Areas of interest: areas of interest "Driving School"
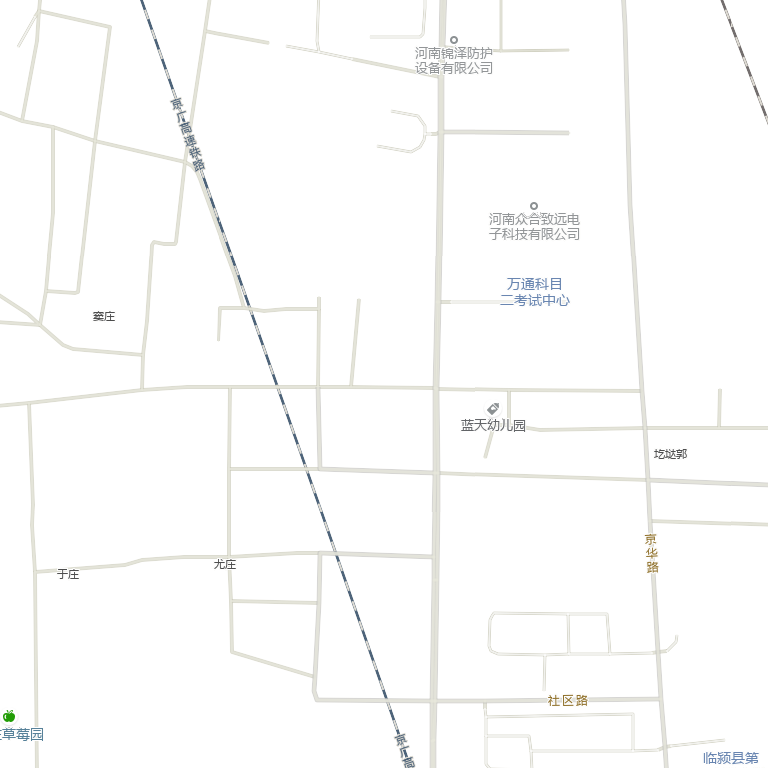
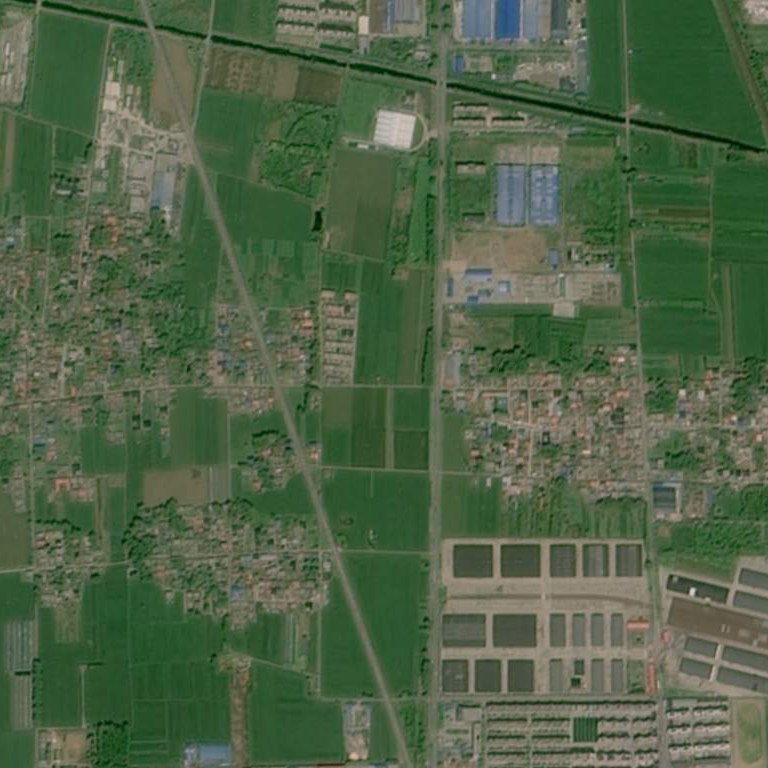